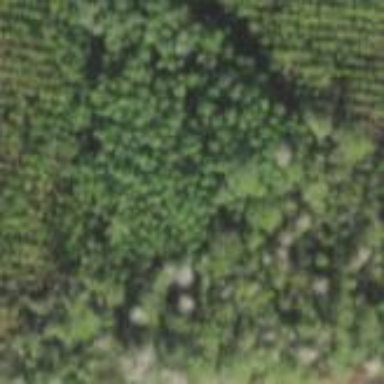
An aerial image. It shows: Woodland with needle-leaved trees.